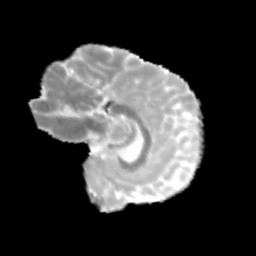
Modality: MD
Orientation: sagittal
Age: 14
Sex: female
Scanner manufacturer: siemens
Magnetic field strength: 3 T
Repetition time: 3.8 s
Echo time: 0.07 s